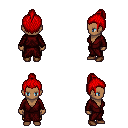
a pixel art fantasy rpg character, female body template, human, dark skin, red robe, gold greaves, red short topknot hairstyle, brown shoes, four views (front, back, left, right), 2x2 character sprite sheet, small pixel art, hard edges, no anti-aliasing